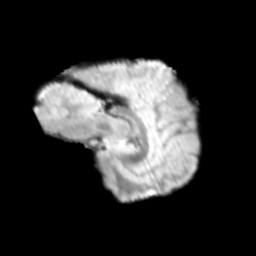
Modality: T2w
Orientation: sagittal
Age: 9
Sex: male
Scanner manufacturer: siemens
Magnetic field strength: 3 T
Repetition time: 3.8 s
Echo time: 0.07 s